Aerial crown-view tile of a tropical tree (Barro Colorado Island, Panama), acquired 20250124:
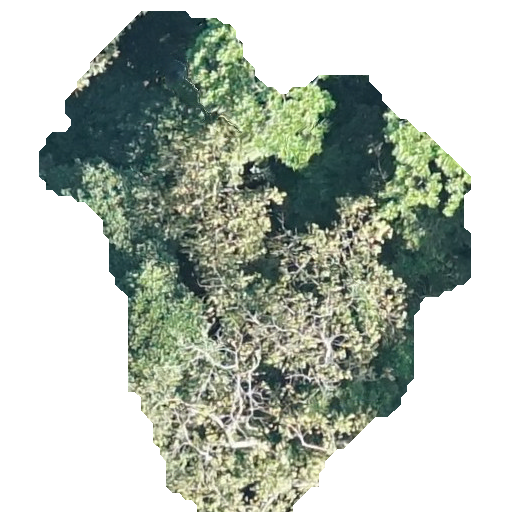
Species: Spondias mombin
GBIF accepted scientific name: Spondias mombin
Crown area: 204.844 m²